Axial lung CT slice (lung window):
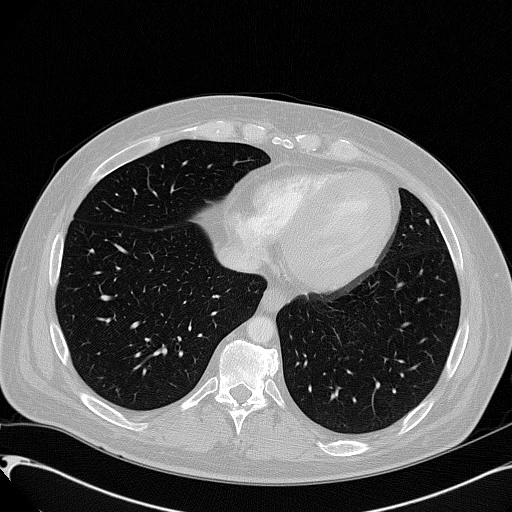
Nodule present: no